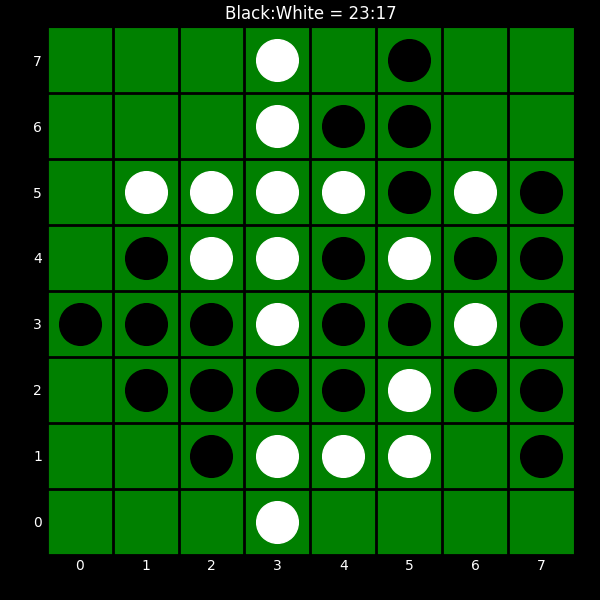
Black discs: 23
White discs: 17